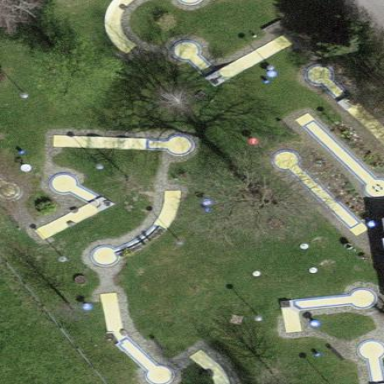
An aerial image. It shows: Miniature golf leisure land.